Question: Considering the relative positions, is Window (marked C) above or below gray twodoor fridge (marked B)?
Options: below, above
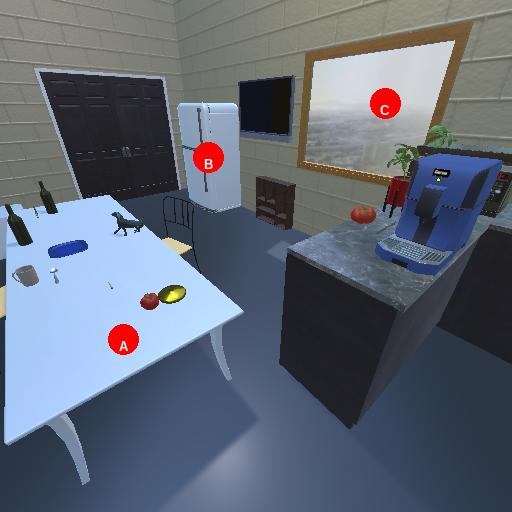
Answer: below